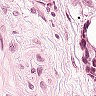
Metastatic tissue present: yes